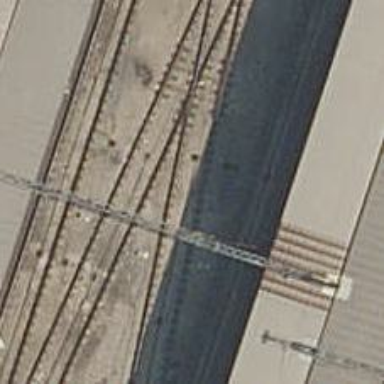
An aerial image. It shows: Railway track with electrified contact lines. This is siding track.